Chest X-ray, PA view. Patient: 68 years old, sex F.
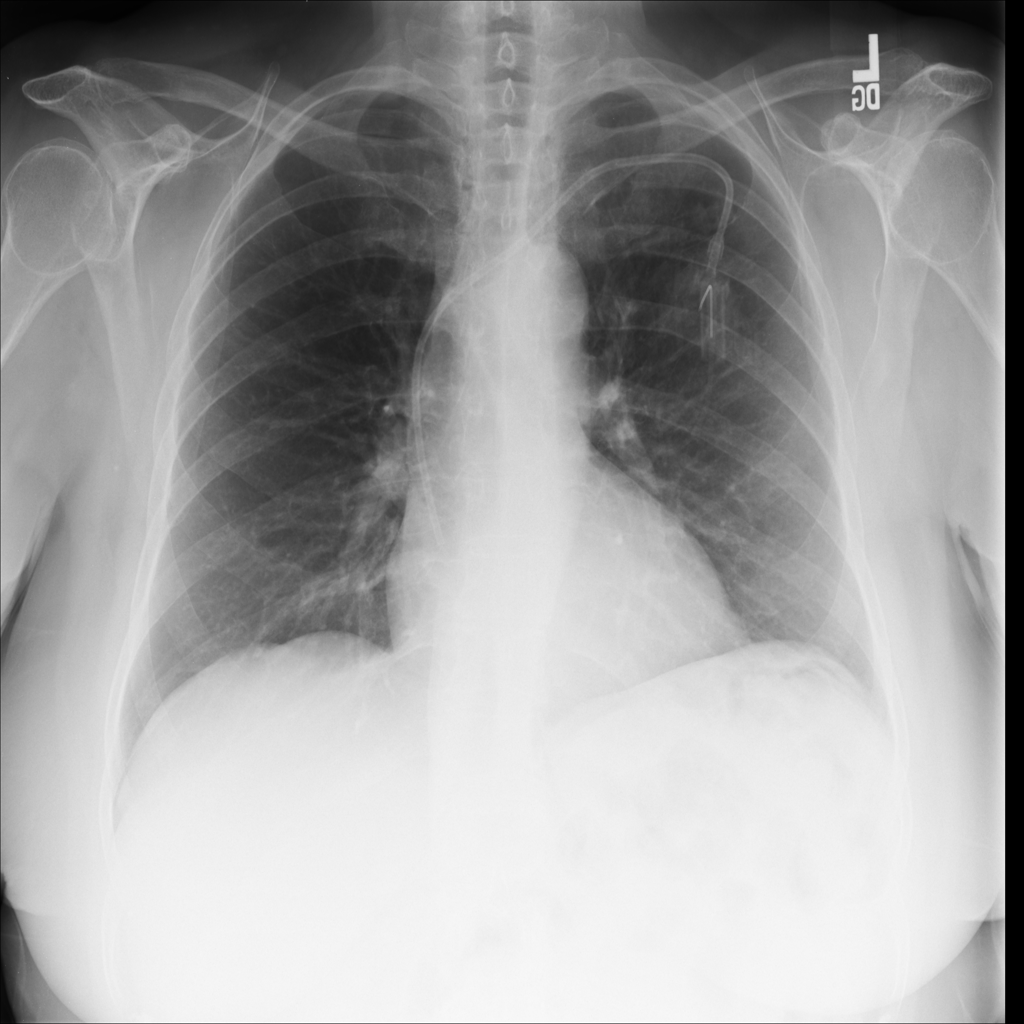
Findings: No Finding